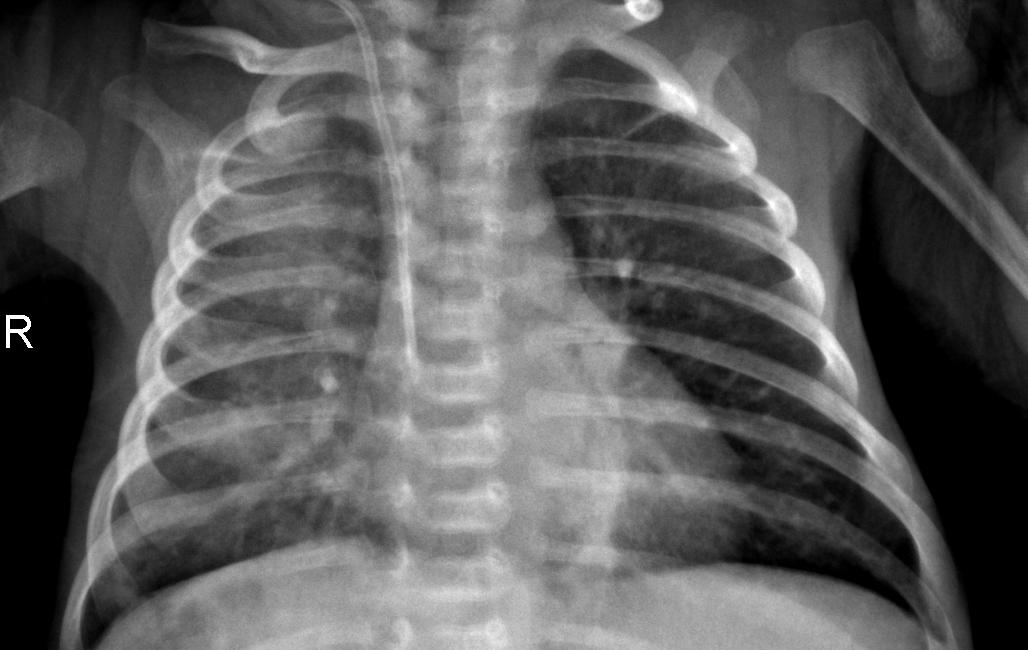
Diagnosis: PNEUMONIA